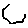
Label: hexagon